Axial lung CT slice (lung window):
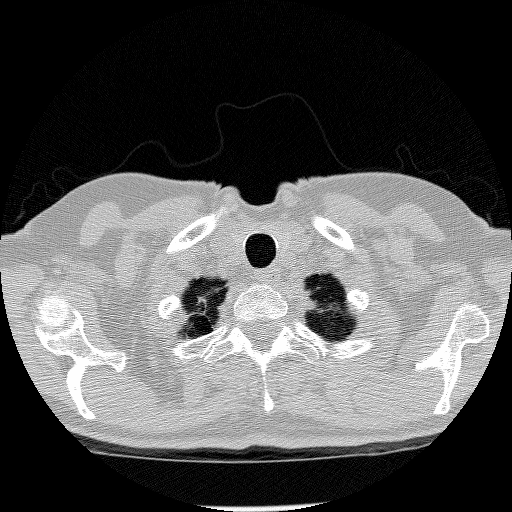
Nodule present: no